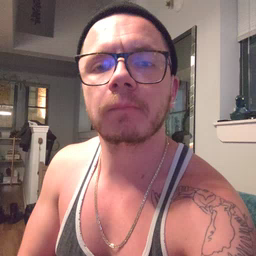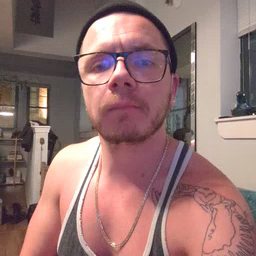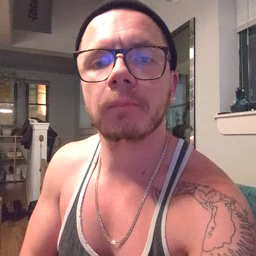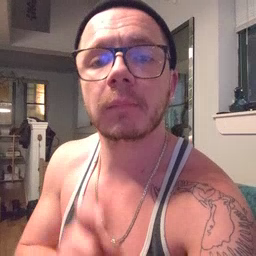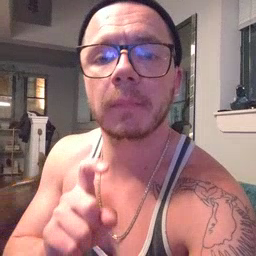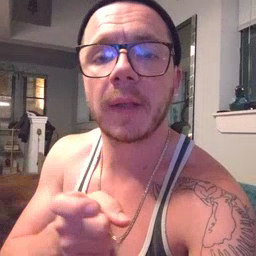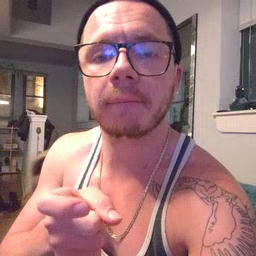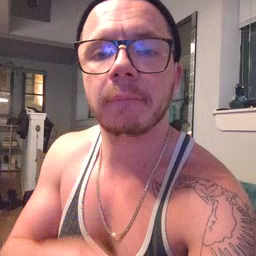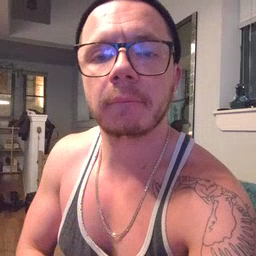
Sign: gift